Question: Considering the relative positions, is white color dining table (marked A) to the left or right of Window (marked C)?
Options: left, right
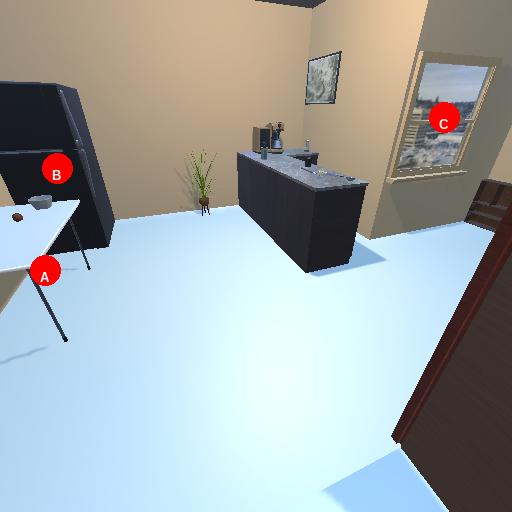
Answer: left